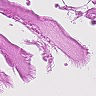
Metastatic tissue present: no